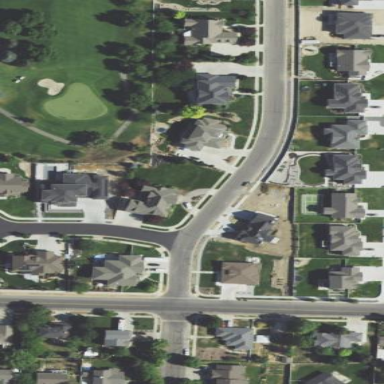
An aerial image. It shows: Sidewalk.